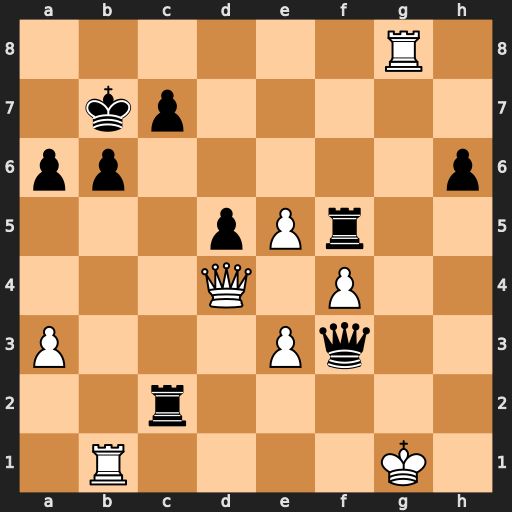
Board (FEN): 6R1/1kp5/pp5p/3pPr2/3Q1P2/P3Pq2/2r5/1R4K1
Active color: w
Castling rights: -
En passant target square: -
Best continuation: Rf1 Qh3 Qxd5+